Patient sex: M
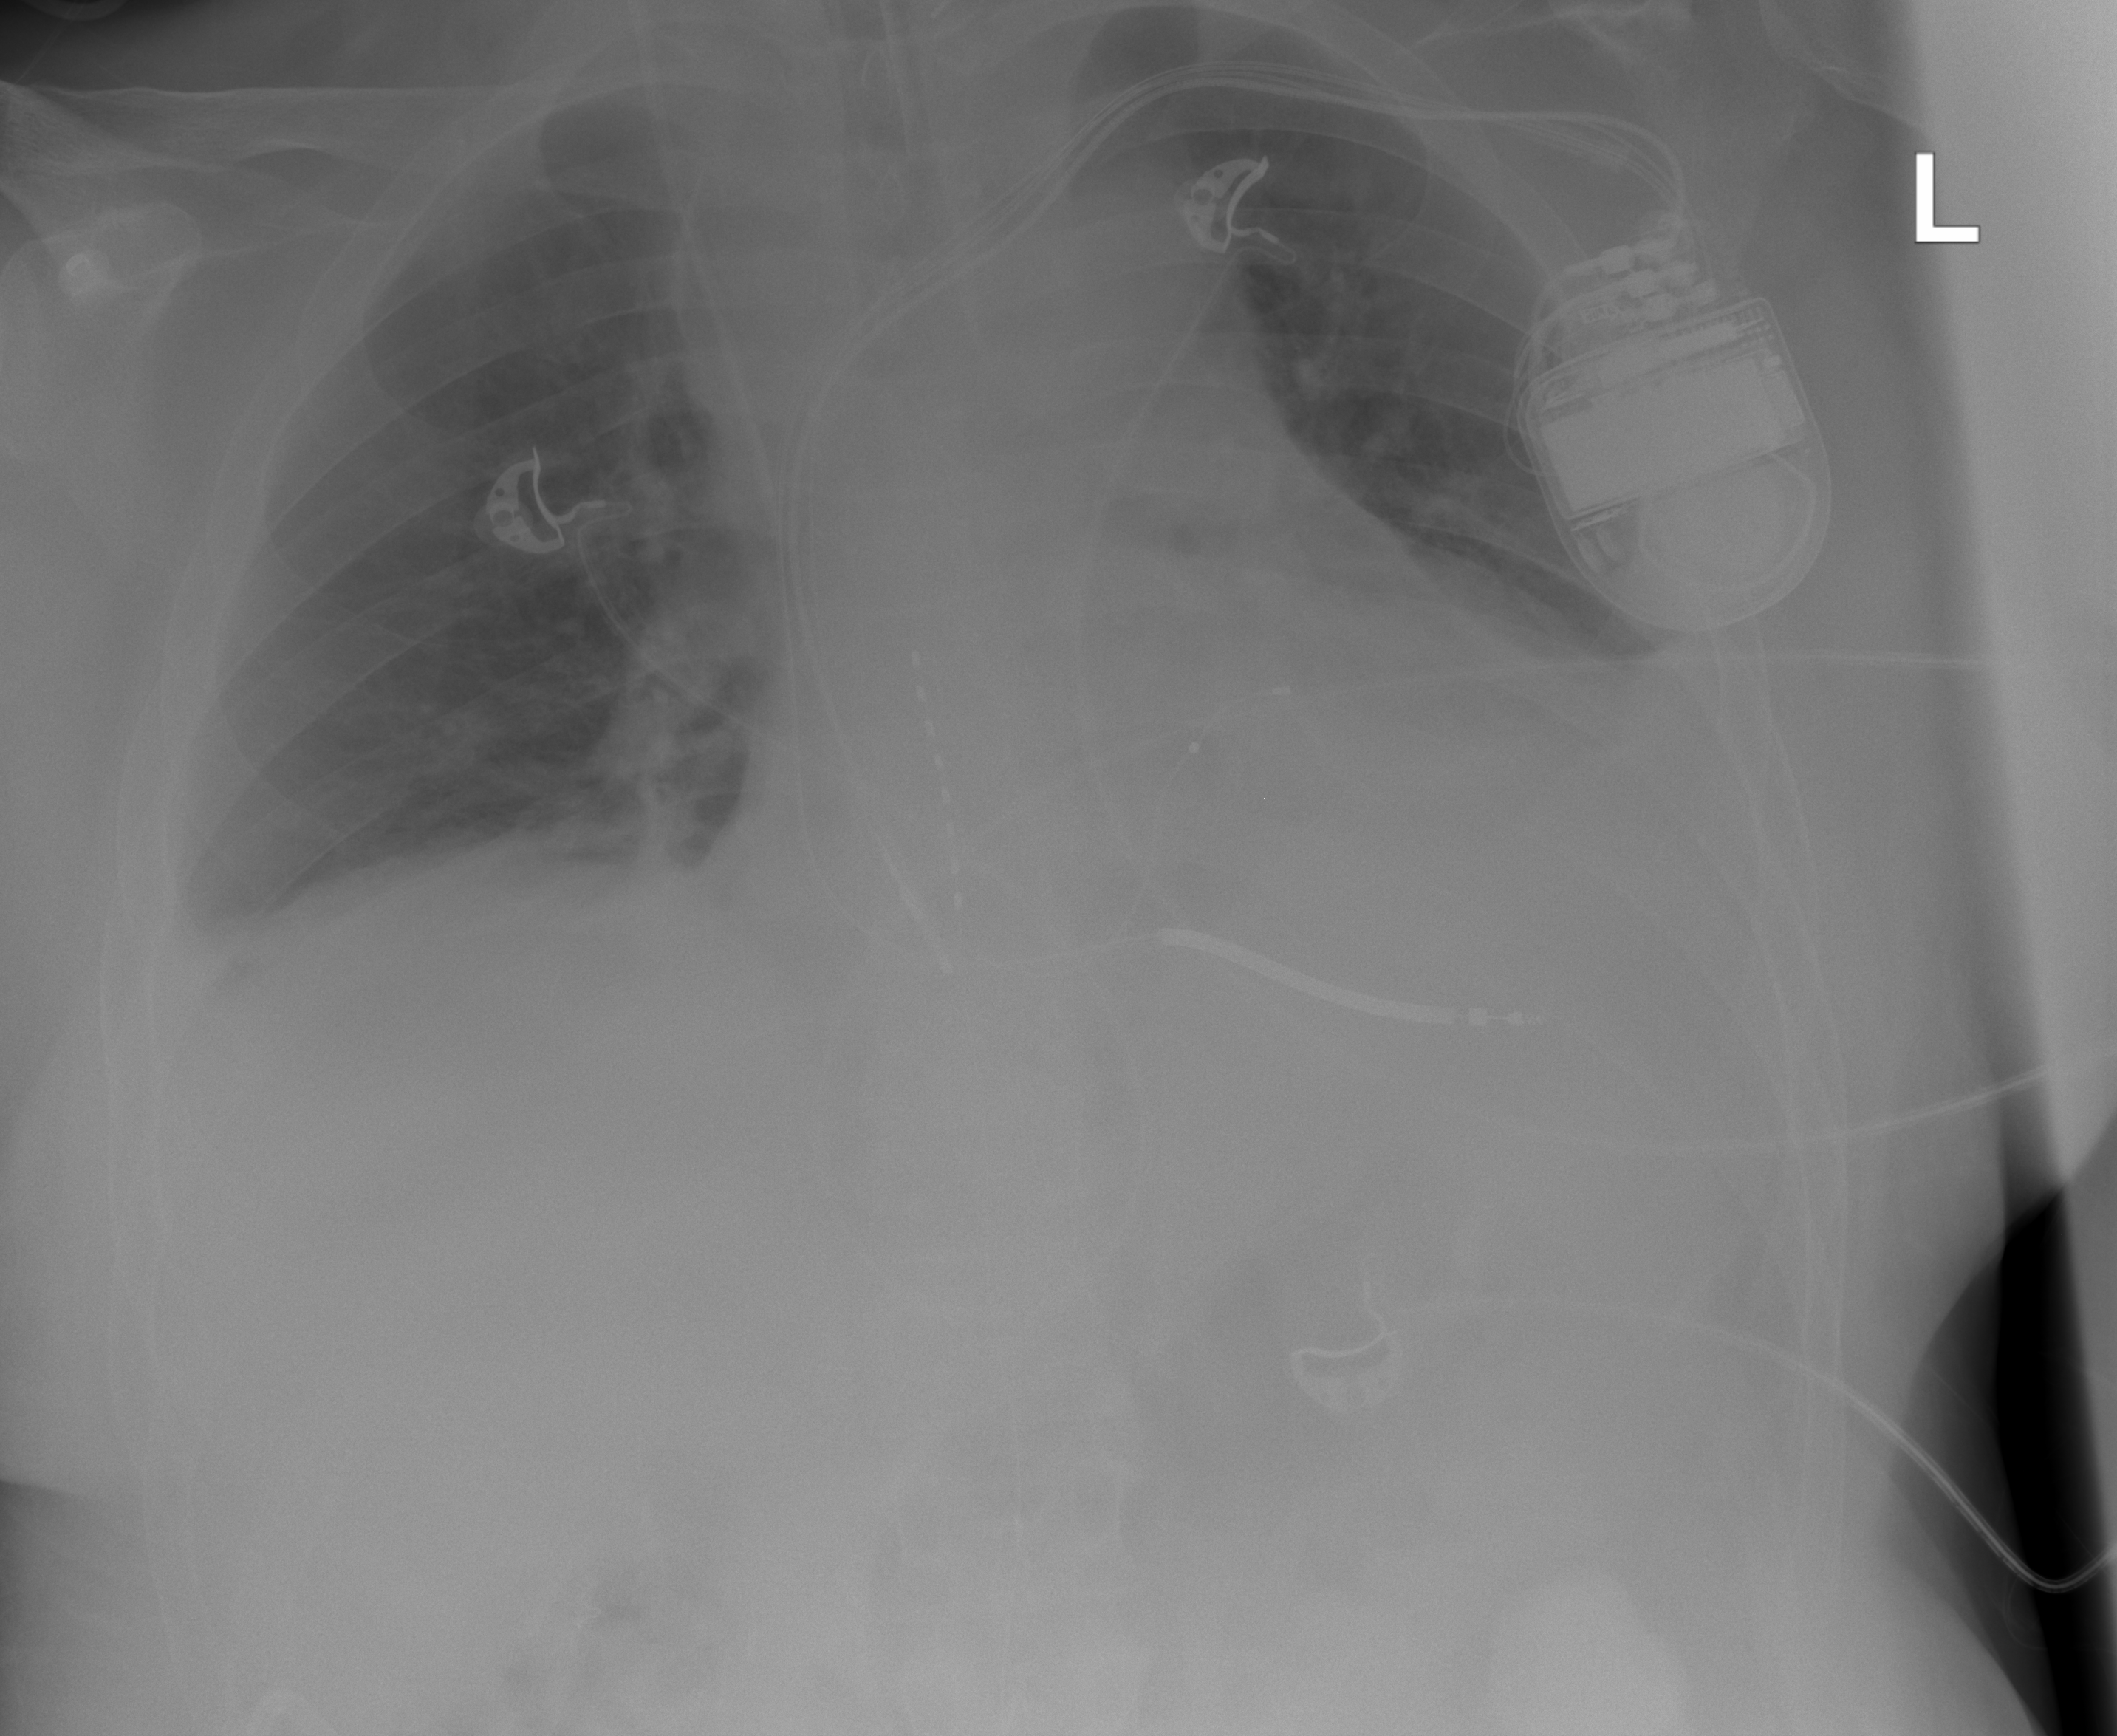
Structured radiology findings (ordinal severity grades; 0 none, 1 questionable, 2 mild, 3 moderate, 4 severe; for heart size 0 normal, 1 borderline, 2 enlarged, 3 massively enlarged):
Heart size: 2
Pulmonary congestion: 0
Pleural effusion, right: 0
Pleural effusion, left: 0
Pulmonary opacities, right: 0
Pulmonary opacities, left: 0
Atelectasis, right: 3
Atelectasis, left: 2